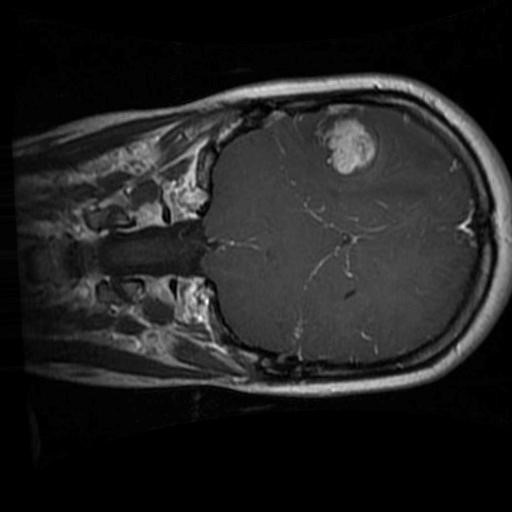
Label: brain_glioma